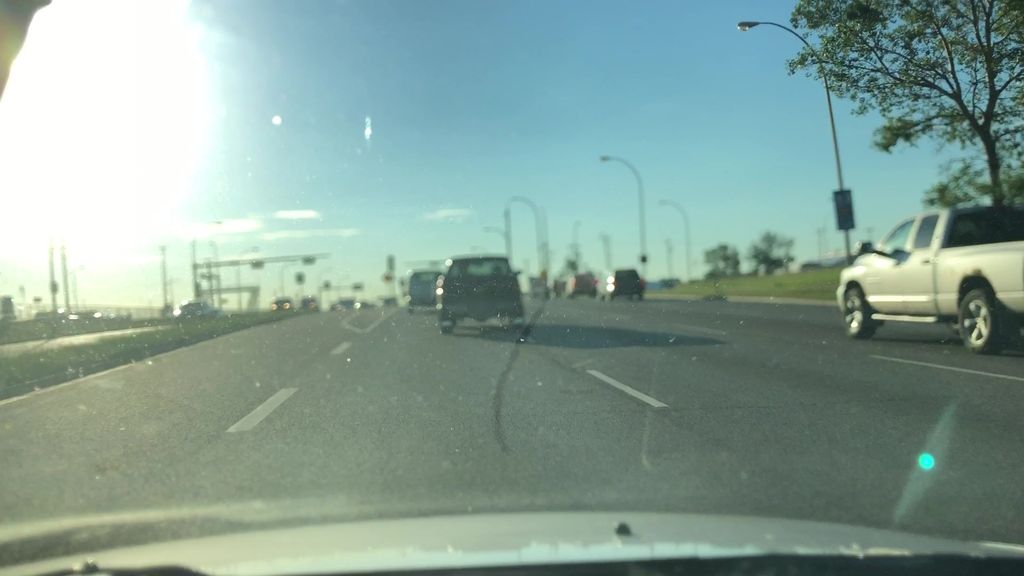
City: edmonton